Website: macys
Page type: delivery-shipping
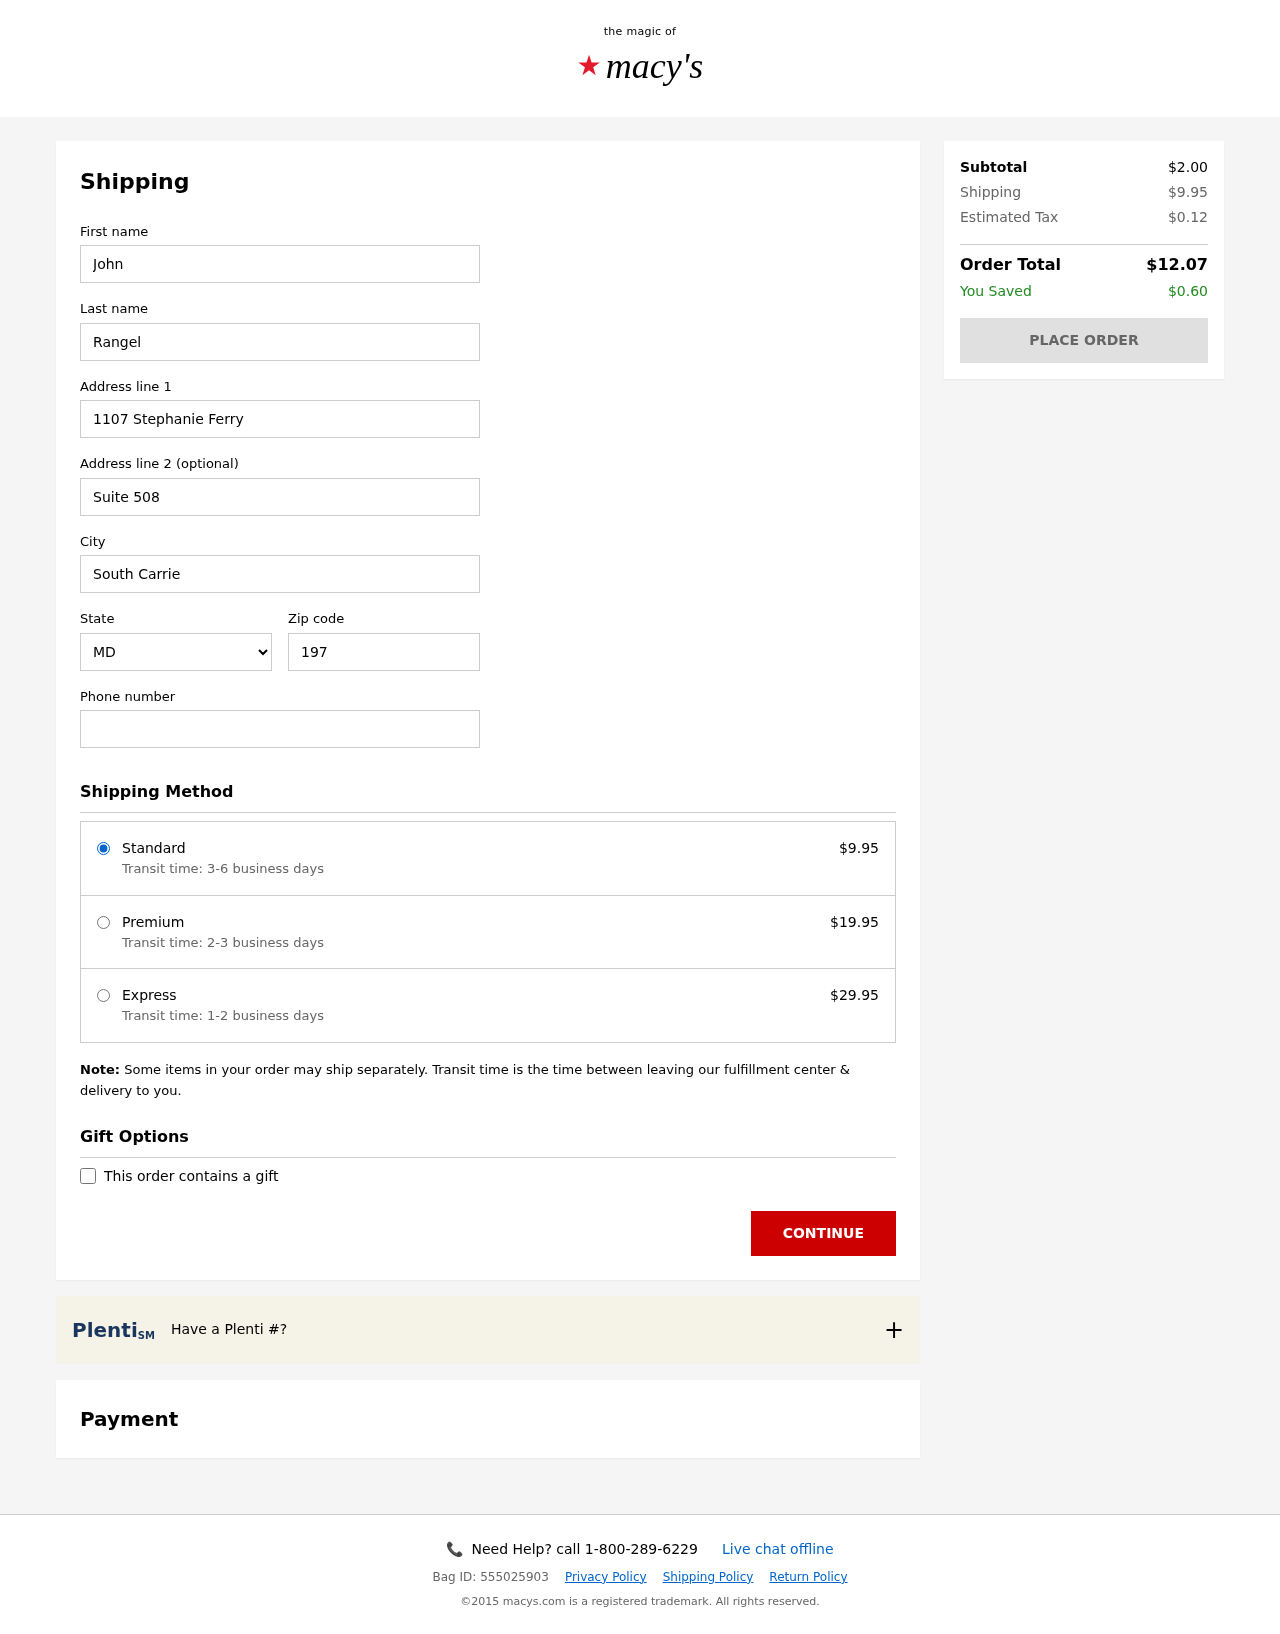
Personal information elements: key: PII_CITY
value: South Carrie
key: PII_FIRSTNAME
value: John
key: PII_LASTNAME
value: Rangel
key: PII_PHONE
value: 8176539206
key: PII_POSTCODE
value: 19762
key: PII_STATE_ABBR
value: MD
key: PII_STREET
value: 1107 Stephanie Ferry
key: PII_STREET2
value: Suite 508
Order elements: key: ORDER_SHIPPING_COST
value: $9.95
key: ORDER_SHIPPING_PREMIUM
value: $19.95
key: ORDER_SHIPPING_EXPRESS
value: $29.95
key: ORDER_SUBTOTAL
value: $2.00
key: ORDER_TAX
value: $0.12
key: ORDER_TOTAL
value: $12.07
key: ORDER_SAVINGS
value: $0.60